Question: I want to create a below . Below is what I want to achieve

I have created the table and all using the following html markup
'''
<table>
<tr>
<th>Table</th>
<th>&#37; of Time Index Used</th>
<th>Rows in Table</th>
</tr>
<tr>
<td>tweet_groups</td>
<td>67</td>
<td>20,488</td>
</tr>
</table>
'''
So how do I add the horizontal line??
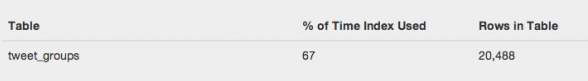
Answer: '''
tr:first-child{ border-bottom: 1px solid #555;}
'''